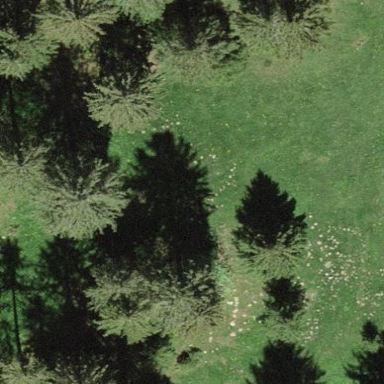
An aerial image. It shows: Serene woodland landscape.